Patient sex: M
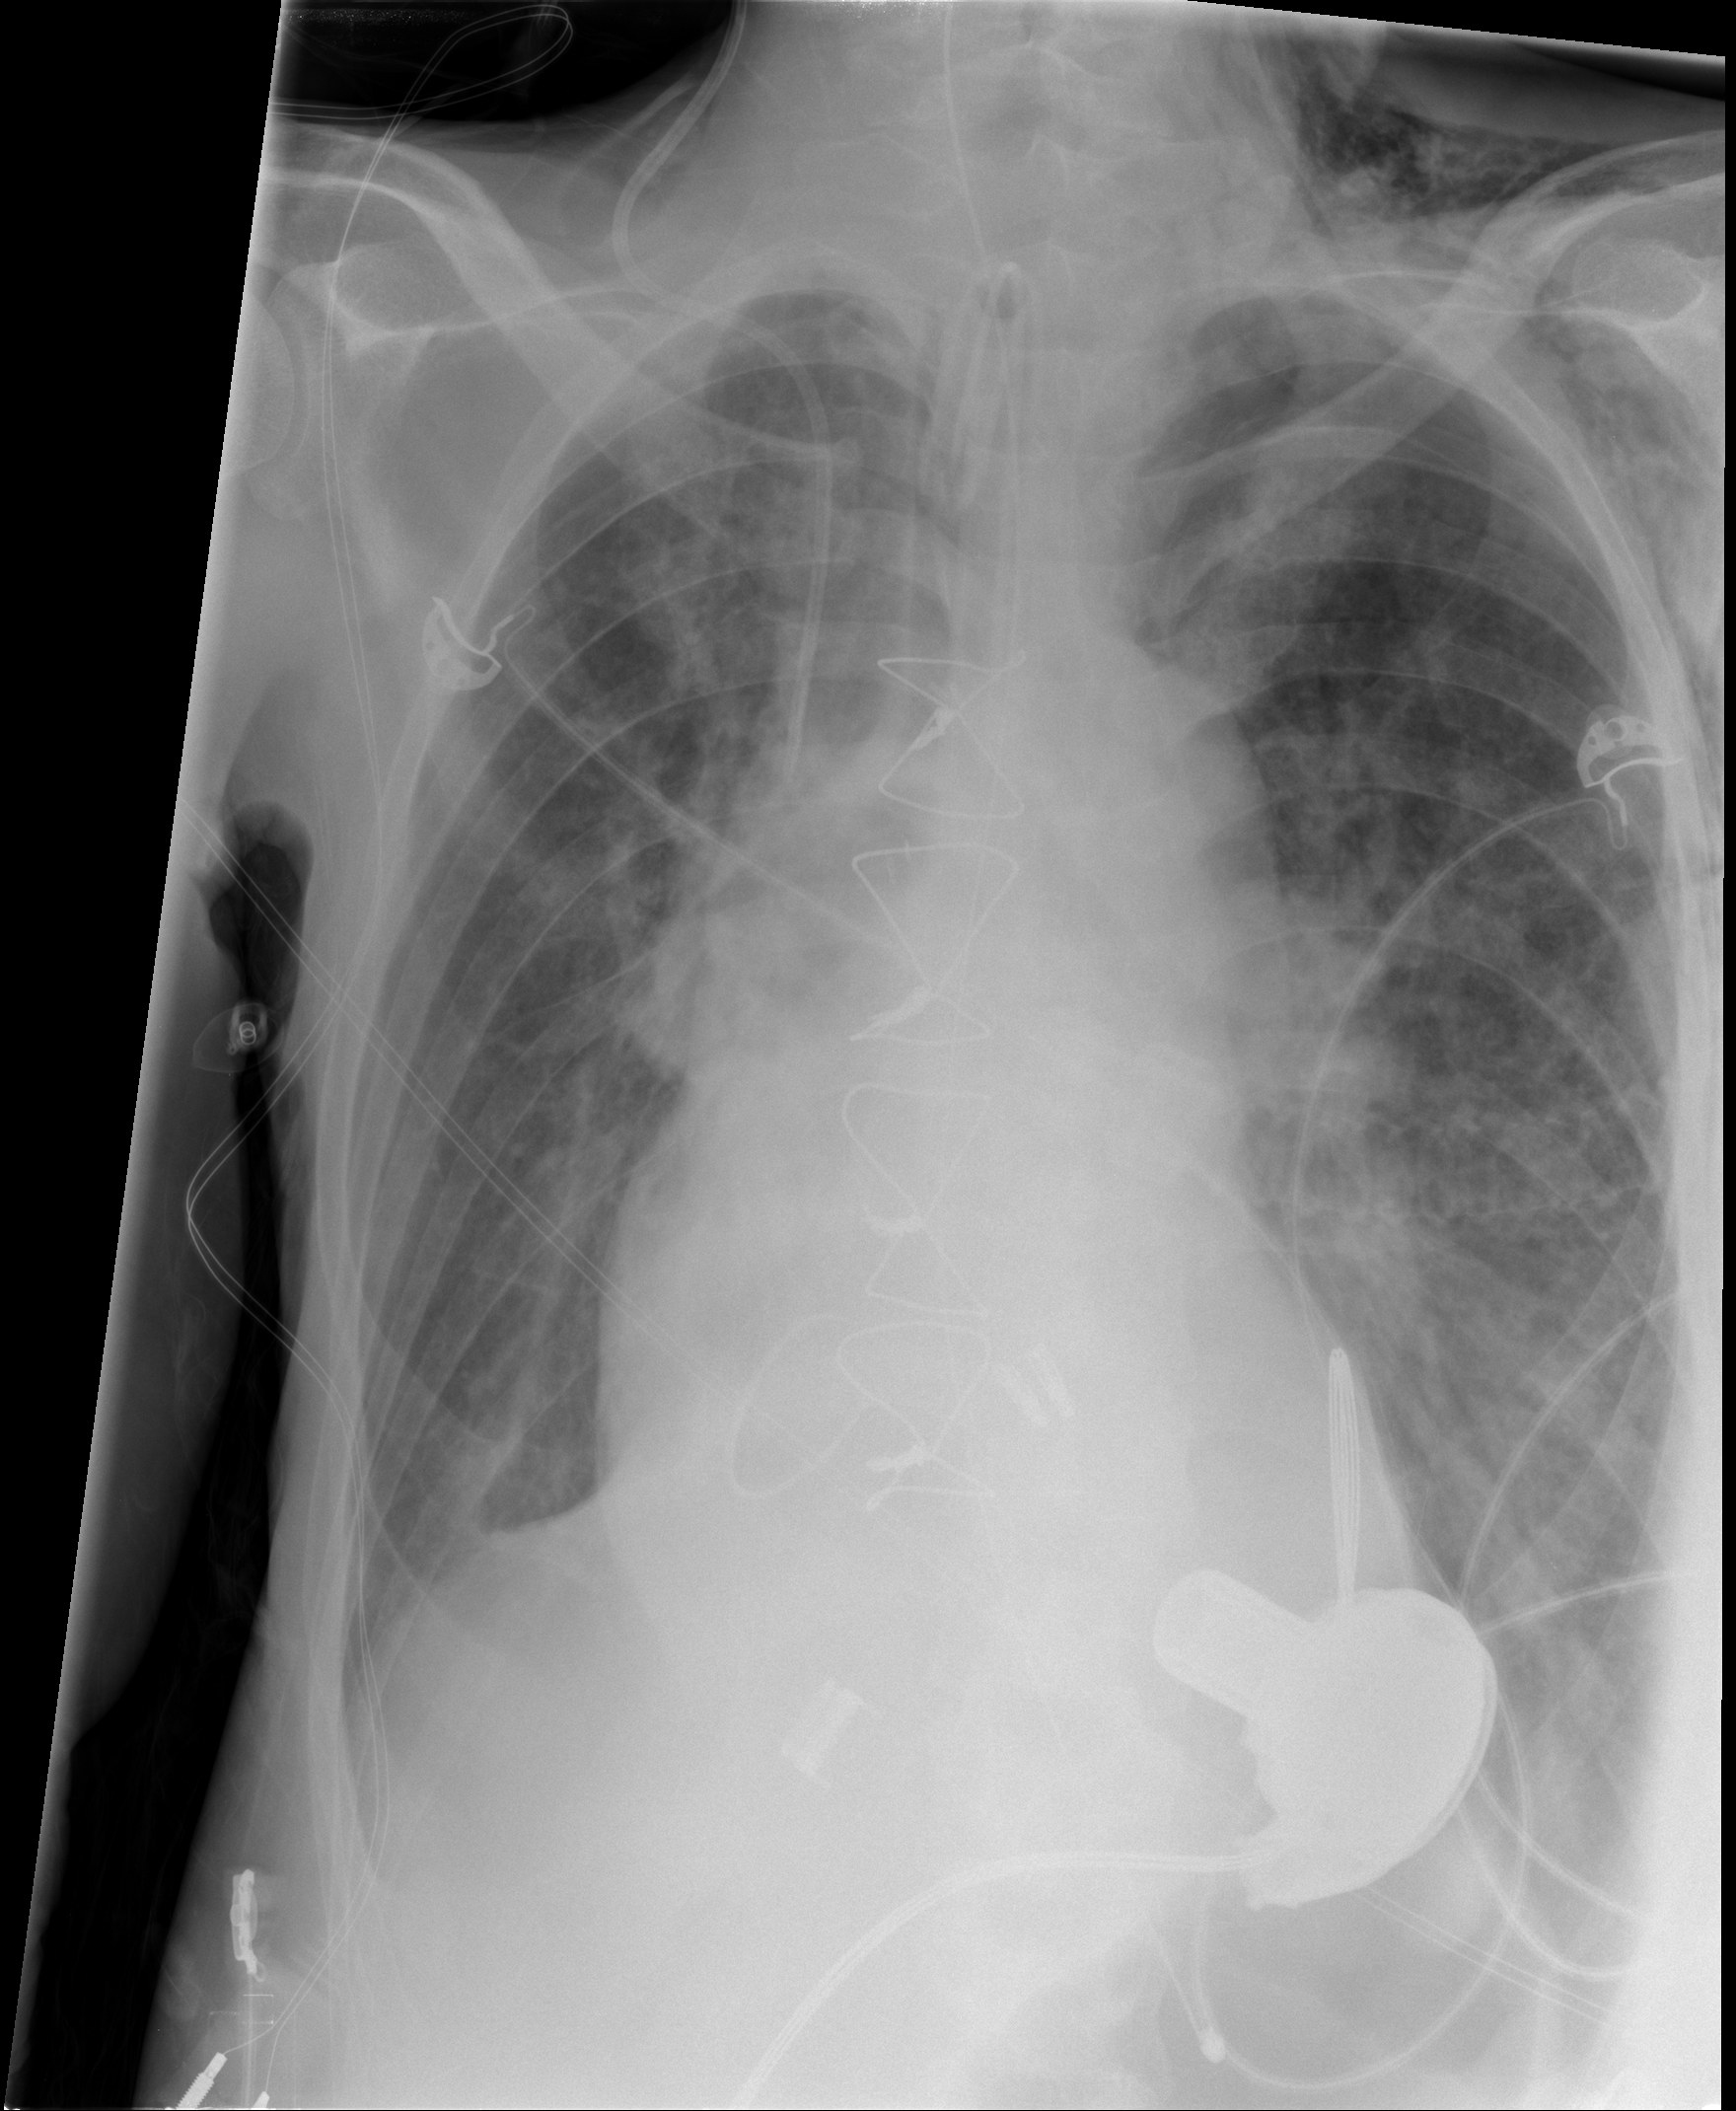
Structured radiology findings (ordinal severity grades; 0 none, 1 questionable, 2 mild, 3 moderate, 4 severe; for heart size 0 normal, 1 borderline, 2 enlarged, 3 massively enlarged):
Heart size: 2
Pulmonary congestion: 2
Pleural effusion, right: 2
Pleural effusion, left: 0
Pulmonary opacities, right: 0
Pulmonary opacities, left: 0
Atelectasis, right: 0
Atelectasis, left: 0